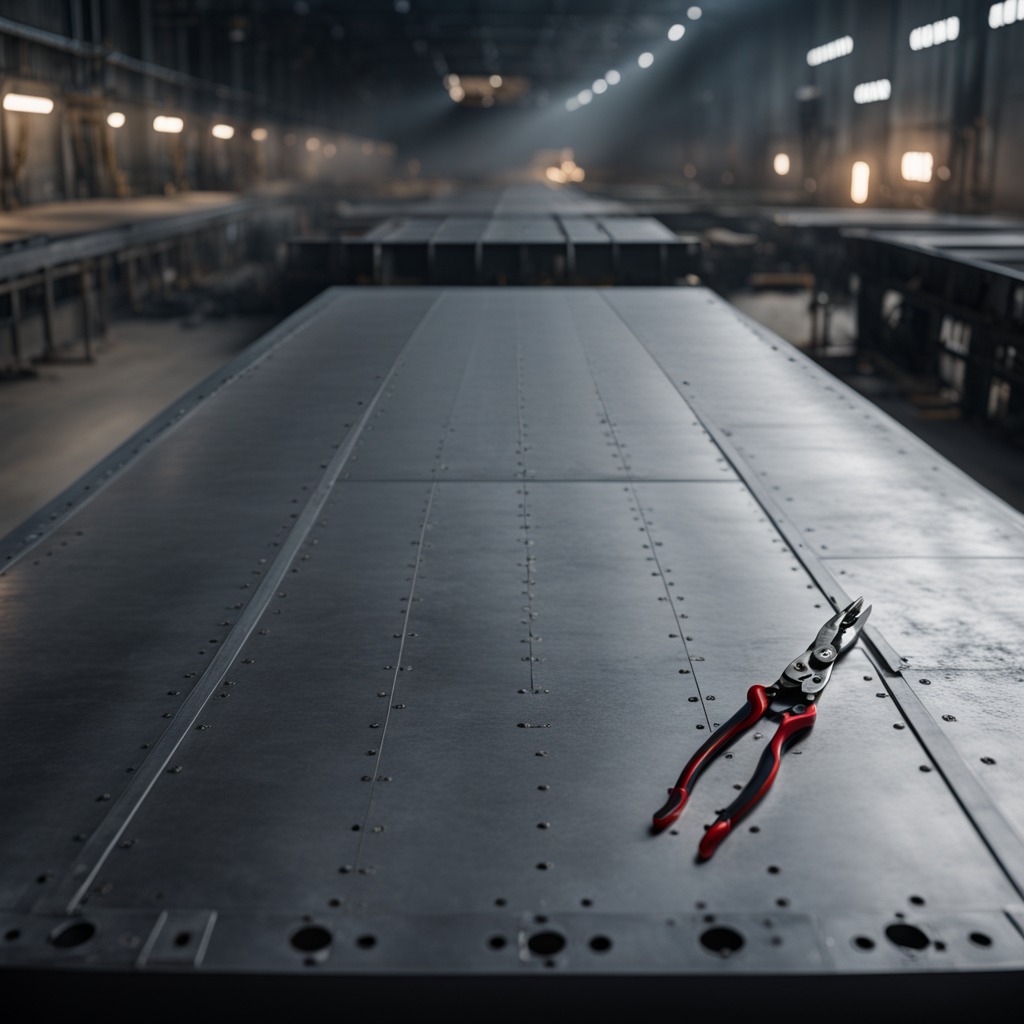
A plier is lying on a cold steel table in a mining workshop.